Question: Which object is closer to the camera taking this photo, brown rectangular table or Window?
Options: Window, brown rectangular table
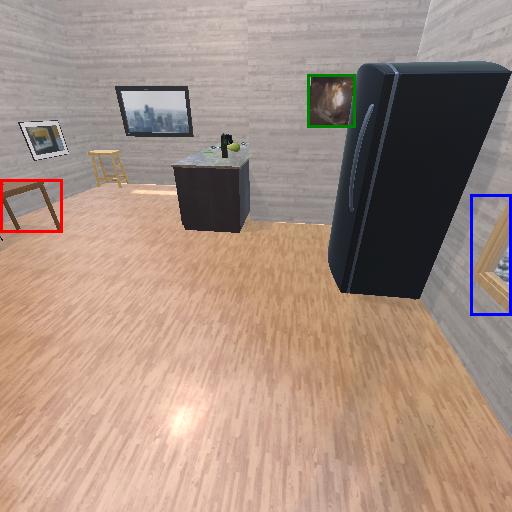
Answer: Window